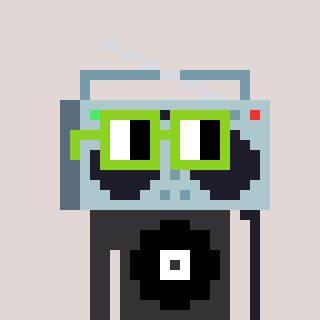
a pixel art character with square light green glasses, a boombox-shaped head and a grayscale-colored body on a warm background